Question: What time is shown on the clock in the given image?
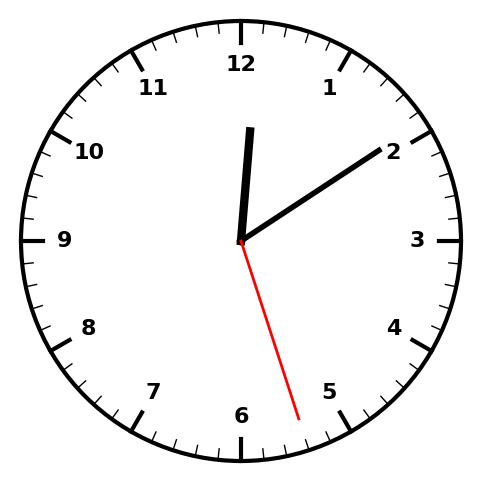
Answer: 12:09:27